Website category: phone
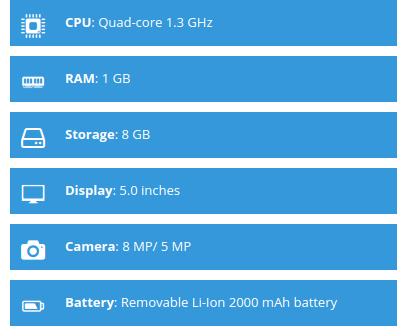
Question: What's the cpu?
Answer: Quad-core 1.3 GHz

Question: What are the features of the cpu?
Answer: Quad-core 1.3 GHz

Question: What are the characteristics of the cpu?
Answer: Quad-core 1.3 GHz

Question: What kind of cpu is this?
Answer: Quad-core 1.3 GHz

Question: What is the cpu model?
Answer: Quad-core 1.3 GHz

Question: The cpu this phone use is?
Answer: Quad-core 1.3 GHz

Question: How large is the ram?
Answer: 1 GB

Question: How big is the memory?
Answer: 1 GB

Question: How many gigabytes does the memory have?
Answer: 1 GB

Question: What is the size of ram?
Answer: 1 GB

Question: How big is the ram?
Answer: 1 GB

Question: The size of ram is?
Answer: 1 GB

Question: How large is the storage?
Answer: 8 GB

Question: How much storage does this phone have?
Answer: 8 GB

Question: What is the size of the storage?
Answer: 8 GB

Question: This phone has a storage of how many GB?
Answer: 8 GB

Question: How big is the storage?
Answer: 8 GB

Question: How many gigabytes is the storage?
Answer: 8 GB

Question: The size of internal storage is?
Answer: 8 GB

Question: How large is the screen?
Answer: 5.0 inches

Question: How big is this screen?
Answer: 5.0 inches

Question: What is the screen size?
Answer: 5.0 inches

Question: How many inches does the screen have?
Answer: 5.0 inches

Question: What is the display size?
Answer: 5.0 inches

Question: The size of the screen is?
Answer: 5.0 inches

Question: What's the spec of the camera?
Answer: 8 MP/ 5 MP

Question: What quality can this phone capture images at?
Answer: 8 MP/ 5 MP

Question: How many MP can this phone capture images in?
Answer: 8 MP/ 5 MP

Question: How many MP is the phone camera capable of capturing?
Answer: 8 MP/ 5 MP

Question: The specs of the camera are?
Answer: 8 MP/ 5 MP

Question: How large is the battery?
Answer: Removable Li-Ion 2000 mAh battery

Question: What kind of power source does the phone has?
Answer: Removable Li-Ion 2000 mAh battery

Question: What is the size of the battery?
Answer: Removable Li-Ion 2000 mAh battery

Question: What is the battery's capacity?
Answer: Removable Li-Ion 2000 mAh battery

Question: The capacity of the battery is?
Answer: Removable Li-Ion 2000 mAh battery